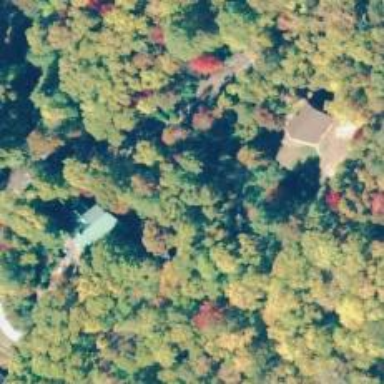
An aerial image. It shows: Driveway.